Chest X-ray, AP view. Patient: 52 years old, sex M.
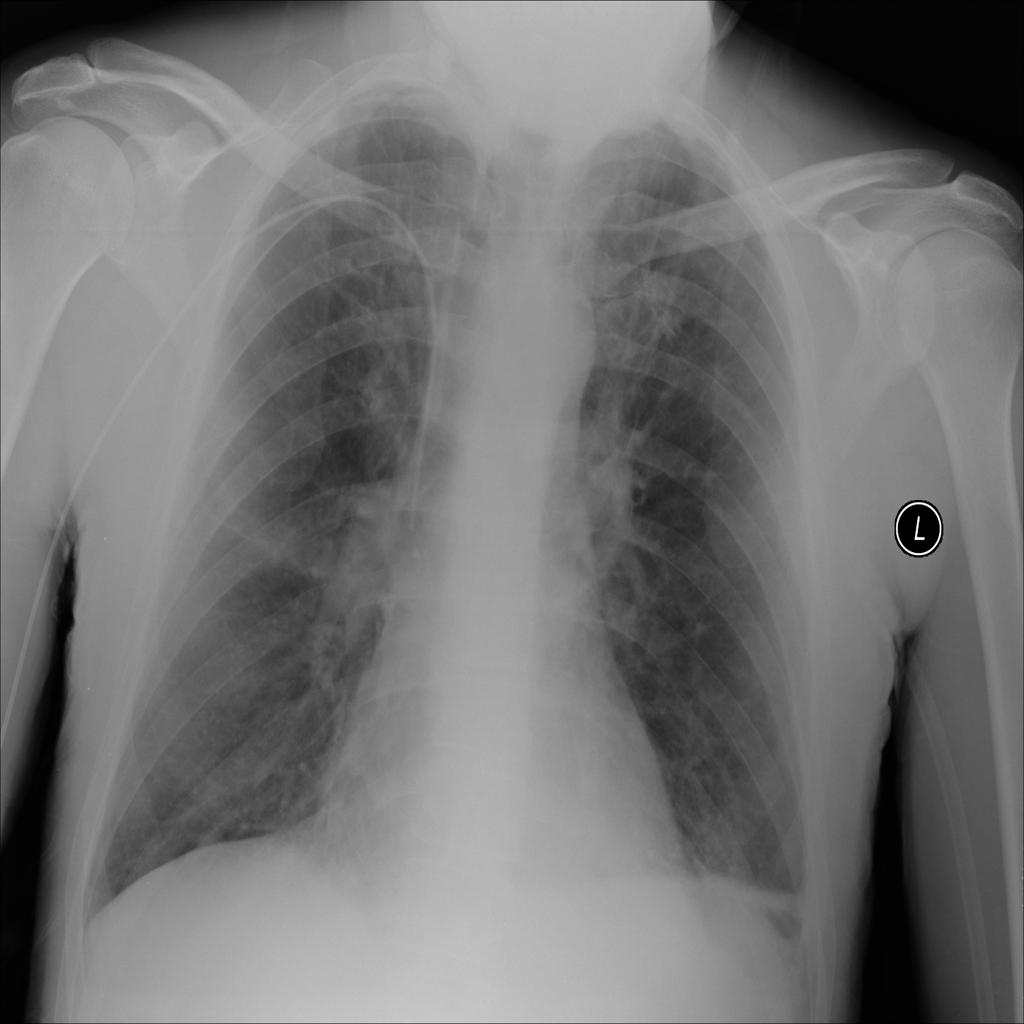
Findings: Atelectasis